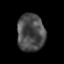
Tissue: prostate
Cell type: Epithelial cells
Senescence score: 0.2202
Nuclear area (px): 1018
Mean DAPI intensity: 74.151